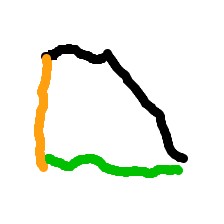
Shape: trapezoid